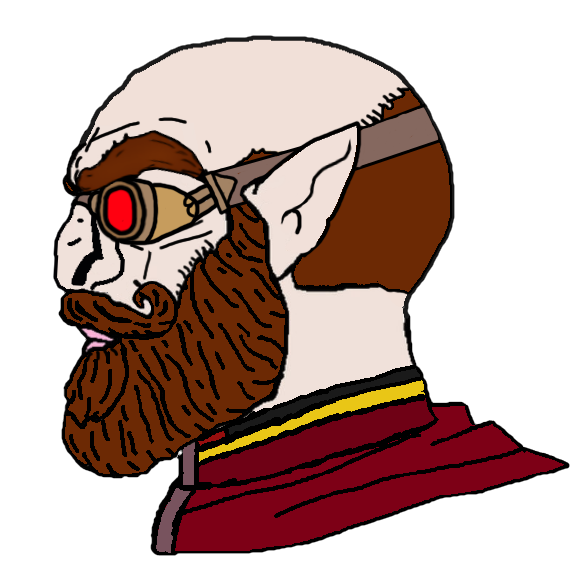
Label: 4_Yes_Chad